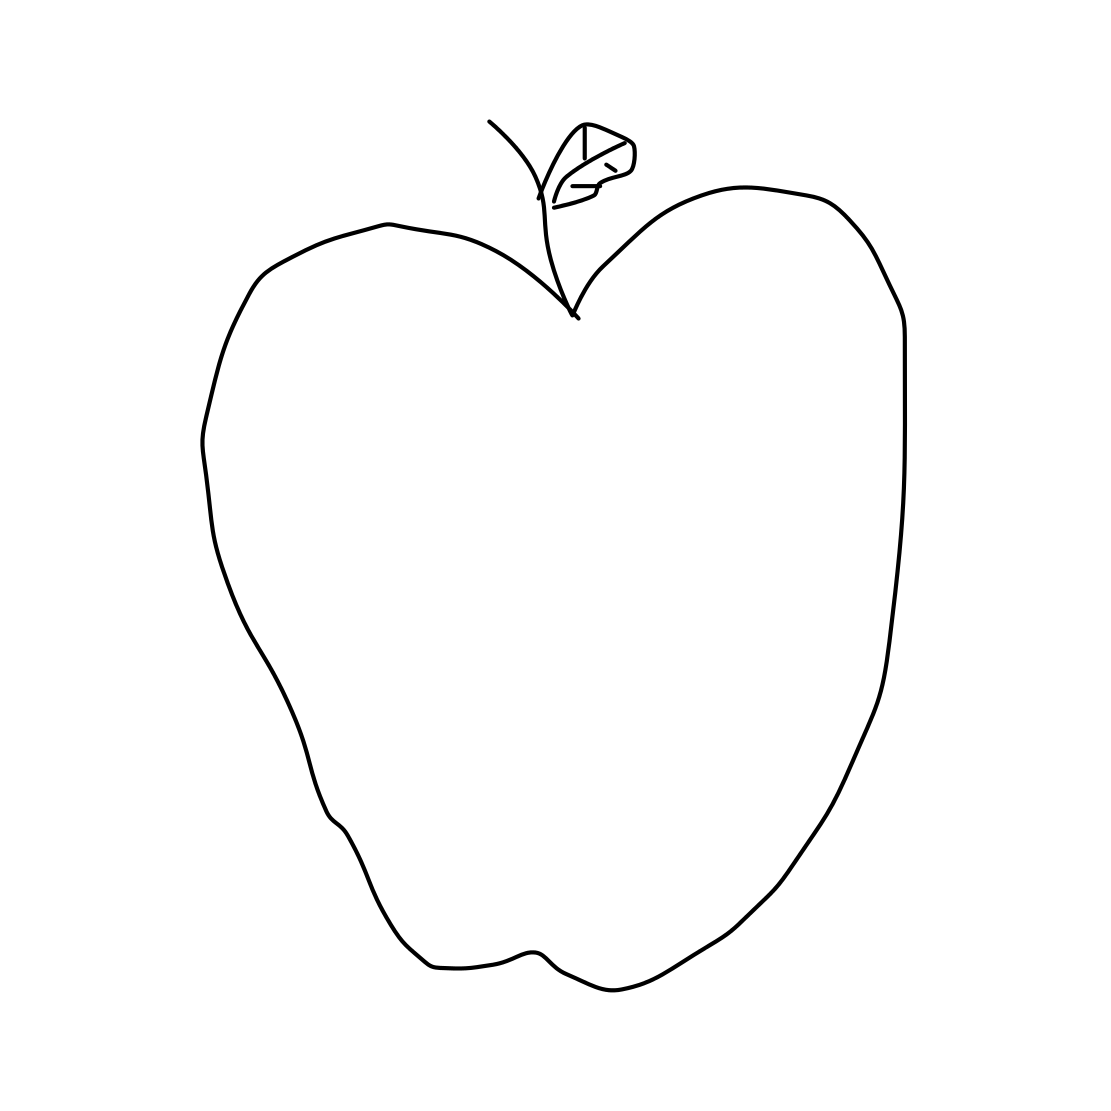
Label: apple